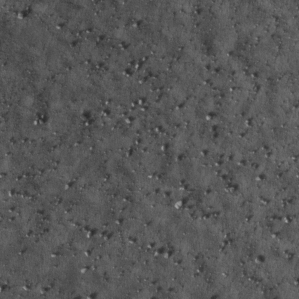
Label: non_frost